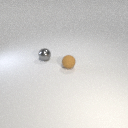
small brown rubber sphere in front of small gray metal sphere